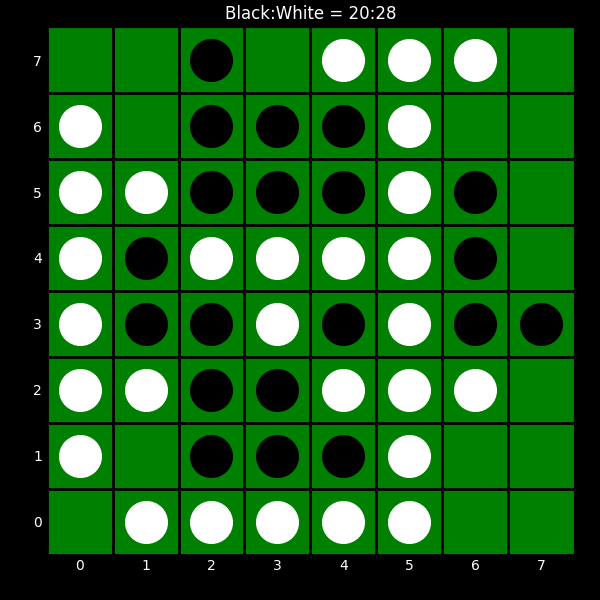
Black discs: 20
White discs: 28